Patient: sex M, age 47
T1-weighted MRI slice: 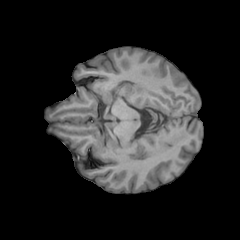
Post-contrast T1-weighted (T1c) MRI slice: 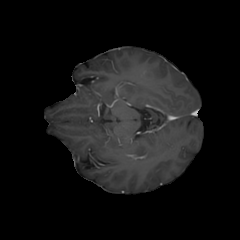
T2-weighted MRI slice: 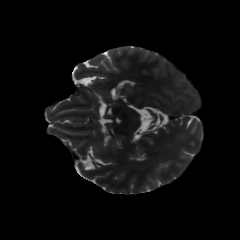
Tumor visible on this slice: yes
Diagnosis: Glioblastoma, IDH-wildtype
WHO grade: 4